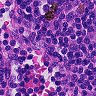
Metastatic tissue present: no